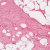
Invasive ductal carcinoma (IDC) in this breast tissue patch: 0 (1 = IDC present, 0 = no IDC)